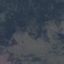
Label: HerbaceousVegetation